Question: I'm making a program in Python using Pygame that will load an image to the screen, open the raw data (as in, the characters you would see if you opened the jpg as a text file), throw some random characters in with the data, and then resave it as a jpg to load into pygame again. This results in a cool looking glitch effect.
I am not having any problems with the glitches, but I was finding that despite what kind of random character was placed where, for certain images every time the image went through my glitch function I ended up with a grey bar on the bottom of the image. I simplified my function so that all it did was load the image, open the image as a read binary (even though I'm on a mac), save a string of the raw data, write a new file based on this string and then load that file. The image was not purposefully glitched in any way, and the data was supposedly untouched but I still encountered this grey bar.
Here is the relevant code:
'''
def initializeScreen(x, y):
pygame.display.set_mode((x,y))
return pygame.display.get_surface()
def importImage(fileName):
imgText = open(fileName, 'rb')
imgTextStr = imgText.read()
imgText.close()
return imgTextStr
screenSurf = initializeScreen(800,600)
textOfImg = importImage('/Users/Amoeba/Desktop/GlitchDriving/Clouds.jpg')
newFile = open('/Users/Amoeba/Desktop/GlitchDriving/tempGlitchFile.jpg', 'wb')
newFile.write(textOfImg)
newimgSurf = pygame.image.load('/Users/Amoeba/Desktop/GlitchDriving/tempGlitchFile.jpg')
screenSurf.blit(newimgSurf, (0,0))
pygame.display.flip()
'''
Here is an example of one of the images before and after passing through my function:

It is worth noting that the size of the grey bar depends on the picture. Some pictures even pass through my function visibly unchanged, as they should be. Also, if I open the new version of the jpg written by my program with image viewing software like preview, the grey bar does not appear. My suspicion is that it is a quirk of the pygame image load function or that there is some strange character (or possibly white space) that is being dropped in my conversion from jpg to string or vice-versa. I did compare two of the text files (one with grey bar and one without) and found no difference while using an online "difference finder".
This is my first post here, but I've lurked for answers dozens of times. Any help is greatly appreciated.
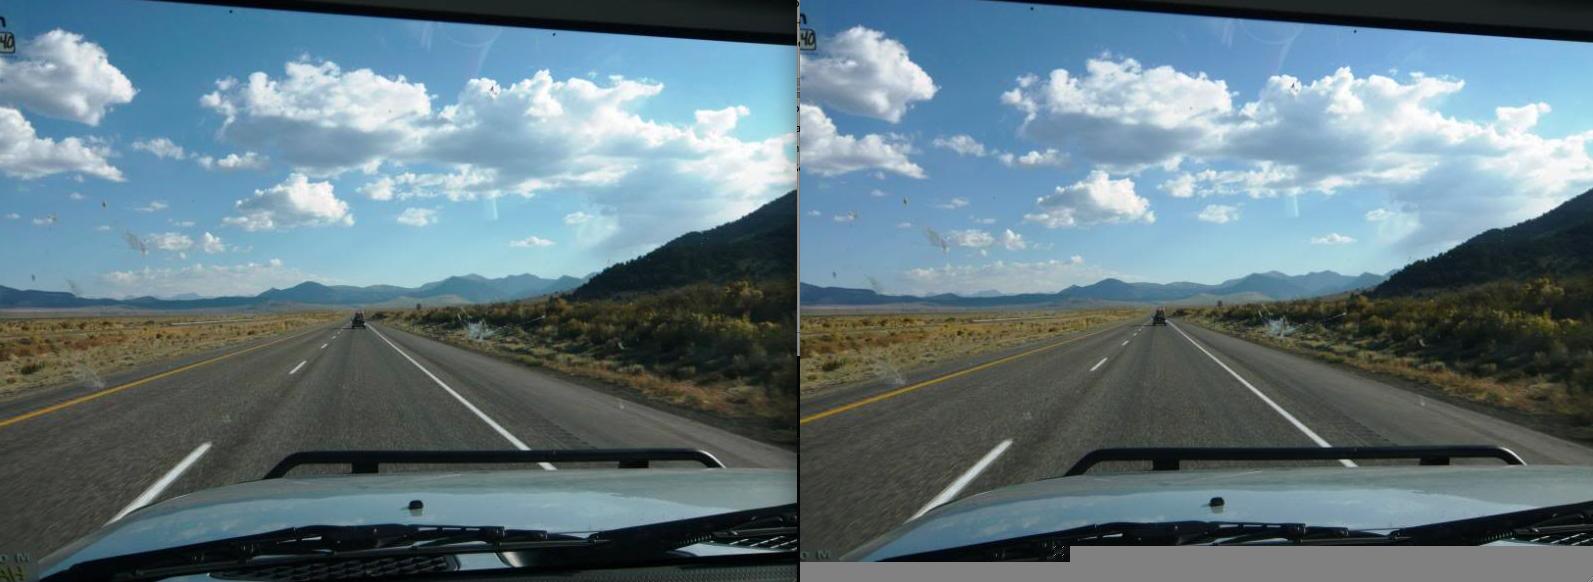
Answer: You never close the file object you create with 'open', so probably not all data gets written back (flushed) to your new file.
Either close the file object before trying to read the file again, or better start using the <URL> whenever you deal with files:
'''
def importImage(fileName):
with open(fileName, 'rb') as imgText:
return imgText.read()
screenSurf = initializeScreen(800,600)
textOfImg = importImage(r'path/to/file')
with open(r'path/to/otherfile', 'wb') as newFile:
newFile.write(textOfImg)
newimgSurf = pygame.image.load(r'path/to/otherfile')
screenSurf.blit(newimgSurf, (0,0))
pygame.display.flip()
'''